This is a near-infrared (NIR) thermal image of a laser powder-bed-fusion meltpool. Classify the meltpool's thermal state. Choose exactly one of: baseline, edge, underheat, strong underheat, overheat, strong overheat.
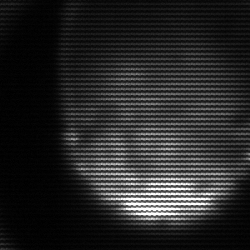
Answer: edge